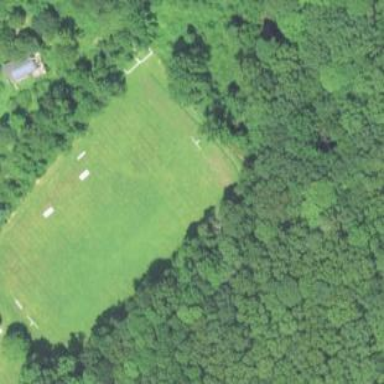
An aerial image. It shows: Grass pitch used for soccer.